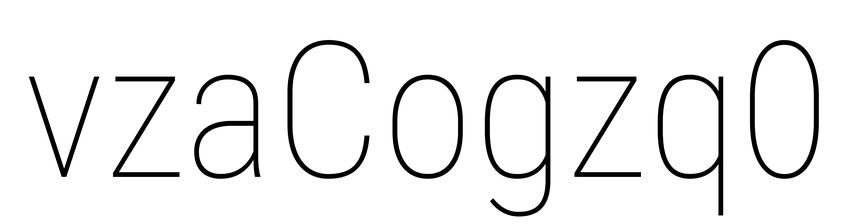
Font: Roboto_Condensed_Thin